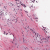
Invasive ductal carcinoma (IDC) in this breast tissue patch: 1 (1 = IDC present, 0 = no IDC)